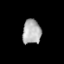
Tissue: lung
Cell type: Epithelial cells
Senescence score: 0.1939
Nuclear area (px): 448
Mean DAPI intensity: 174.667